七年级 · 代数
如图, 在一块边长为 $a(\mathrm{~cm})$ 的正方形纸板的四角, 各剪去一个边长为 $b(\mathrm{~cm})\left(b<\frac{a}{2}\right)$的正方形, 利用因式分解计算当 $a=13.2, b=3.4$ 时的剩余部分的面积.

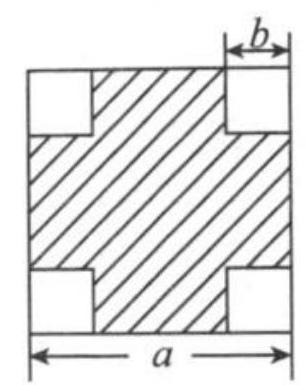
答案: 【答案】解: 剩余部分的面积为 $a^{2}-4 b^{2}=(a+2 b)(a-2 b)$,当 $a=13.2, b=3.4$ 时,
$$
a^{2}-4 b^{2}=(a+2 b)(a-2 b)
$$

$$
\begin{aligned}
& =(13.2+2 \times 3.4)(13.2-2 \times 3.4) \\
& =20 \times 6.4
\end{aligned}
$$

$=128$,

答: 当 $a=13.2, b=3.4$ 时的剩余部分的面积为 $128 \mathrm{~cm}^{2}$.

【解析】本题主要考查了列代数式, 代数式求值, 因式分解的应用, 解答本题的关键是掌握利用因式分解进行简便运算的思路与方法; 首先结合图形列出代数式, 然后对代数式进行因式分解，再把 $a 、 b$ 的值代入计算即可.